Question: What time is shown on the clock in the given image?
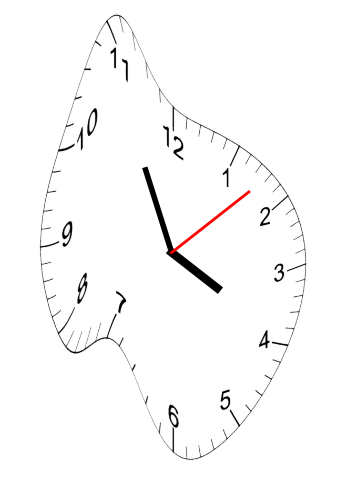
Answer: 03:55:08